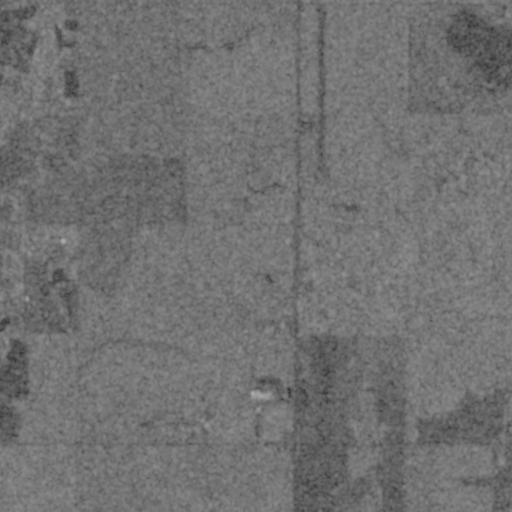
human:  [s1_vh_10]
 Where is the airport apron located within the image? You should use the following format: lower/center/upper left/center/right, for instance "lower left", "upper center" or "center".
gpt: The airport apron is located in the upper center of the image.
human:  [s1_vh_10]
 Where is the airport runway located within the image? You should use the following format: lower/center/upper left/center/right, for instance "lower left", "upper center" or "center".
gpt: The airport runway is located in the upper center of the image.
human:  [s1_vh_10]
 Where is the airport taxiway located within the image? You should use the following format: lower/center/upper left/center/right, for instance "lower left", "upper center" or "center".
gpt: The airport taxiway is located in the upper center of the image.
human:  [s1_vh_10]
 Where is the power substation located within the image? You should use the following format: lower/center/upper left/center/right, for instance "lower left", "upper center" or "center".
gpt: The power substation is located in the center of the image.
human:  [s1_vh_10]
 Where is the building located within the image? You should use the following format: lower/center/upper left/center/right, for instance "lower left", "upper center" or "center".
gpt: The building is located in the upper center of the image.
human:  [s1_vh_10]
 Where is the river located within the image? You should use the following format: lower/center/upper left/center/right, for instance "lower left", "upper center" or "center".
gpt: The river is located in the upper of the image.
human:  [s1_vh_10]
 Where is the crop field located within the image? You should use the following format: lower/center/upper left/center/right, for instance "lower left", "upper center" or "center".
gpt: There is no crop field in the image.

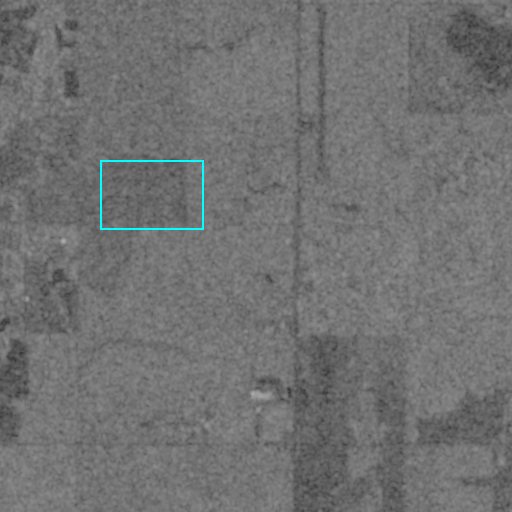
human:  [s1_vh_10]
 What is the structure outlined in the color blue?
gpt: There is no blue outline.
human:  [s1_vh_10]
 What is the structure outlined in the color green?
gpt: There is no structure outlined in green.